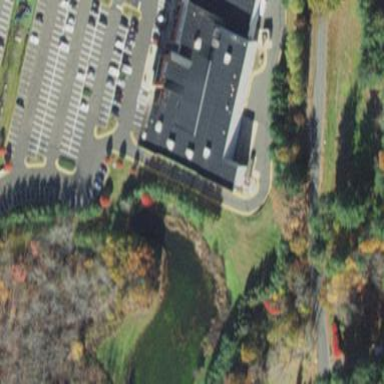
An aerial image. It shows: Building.